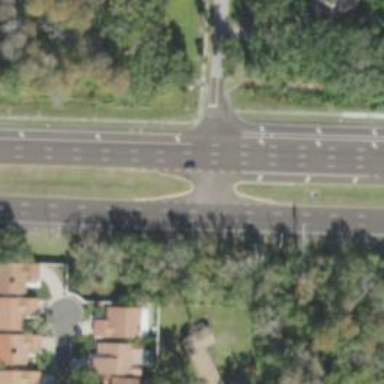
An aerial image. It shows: Primary road with asphalt surface.